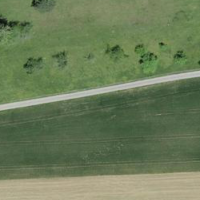
EUNIS habitat code: 24
Species observed at this site:
Cucullia umbratica
Conistra ligula
Agrotis segetum
Noctua comes
Xestia rhomboidea
Noctua orbona
Diloba caeruleocephala
Hyles livornica
Mythimna unipuncta
Heliothis peltigera
Eugnorisma glareosa
Craniophora ligustri
Trichoplusia ni
Anaplectoides prasina